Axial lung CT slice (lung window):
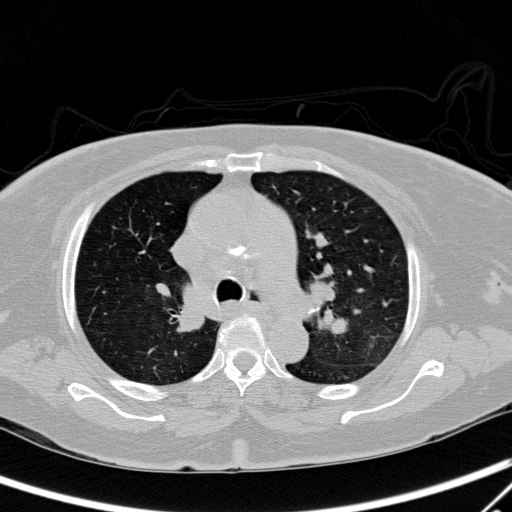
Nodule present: yes
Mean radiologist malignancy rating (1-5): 2.5